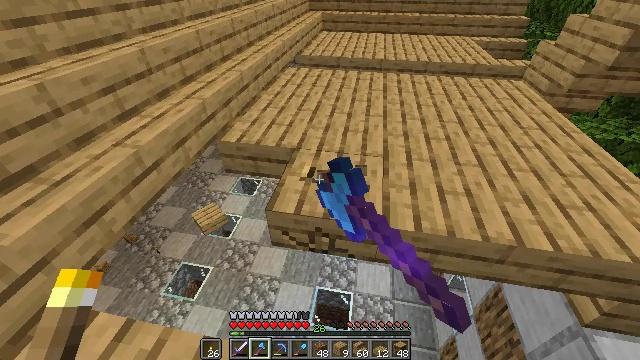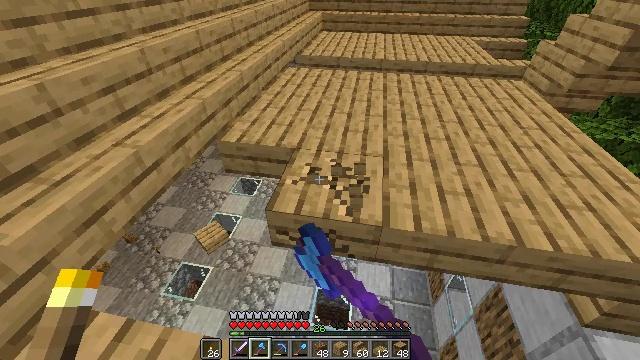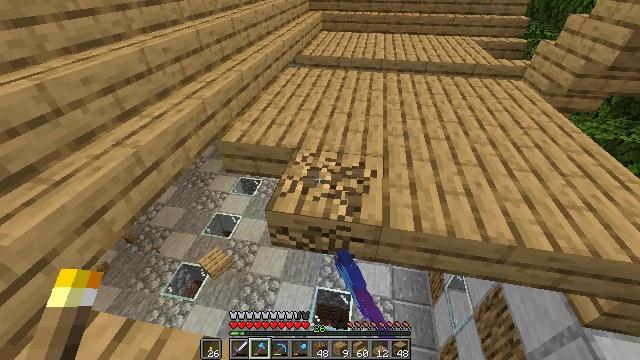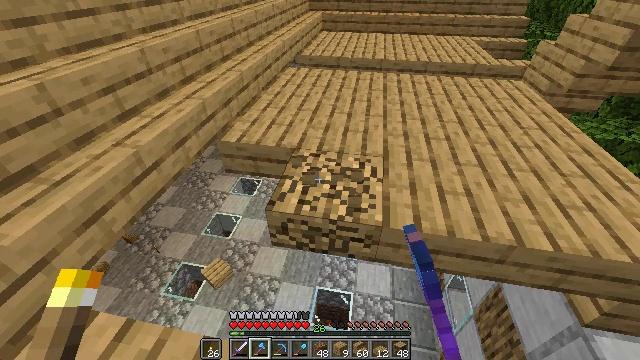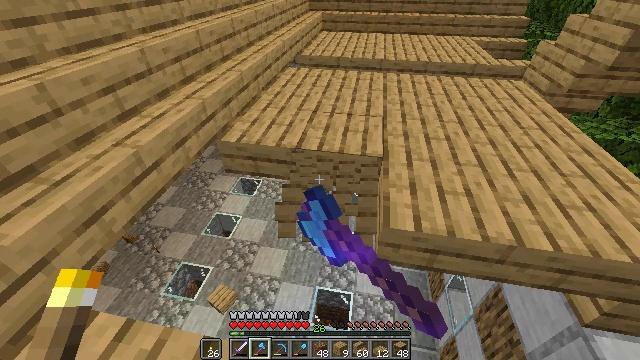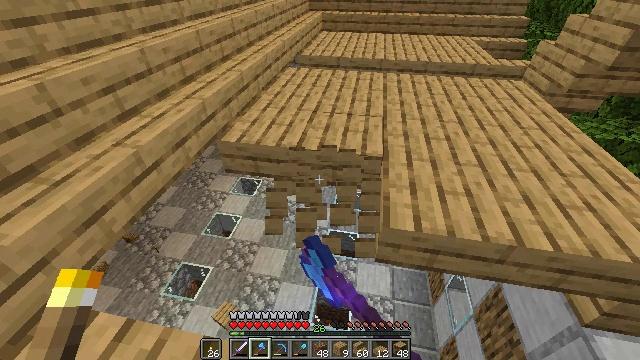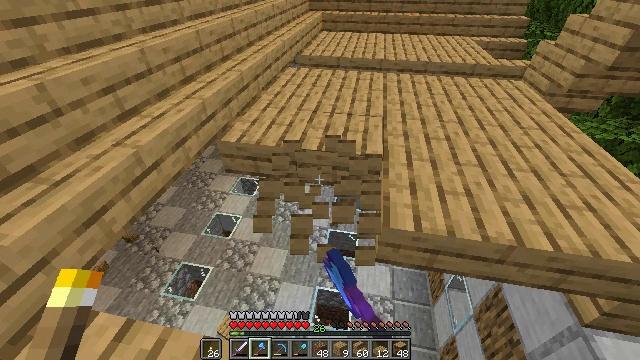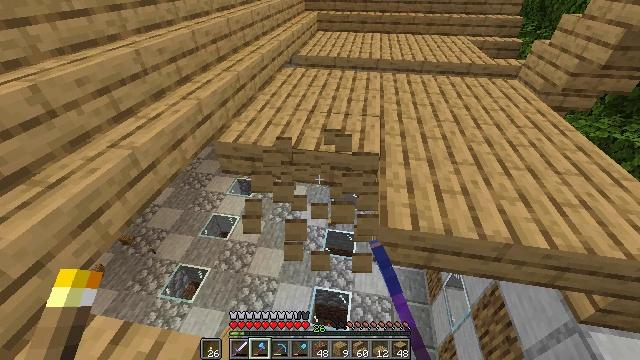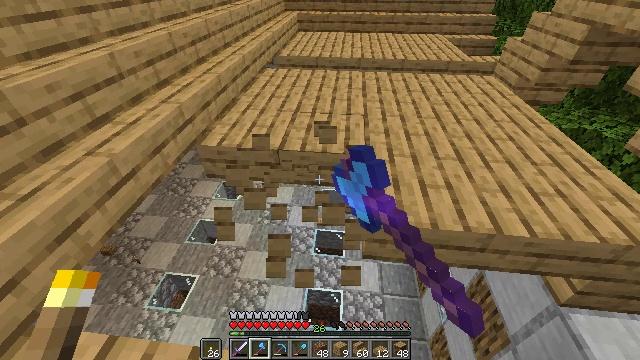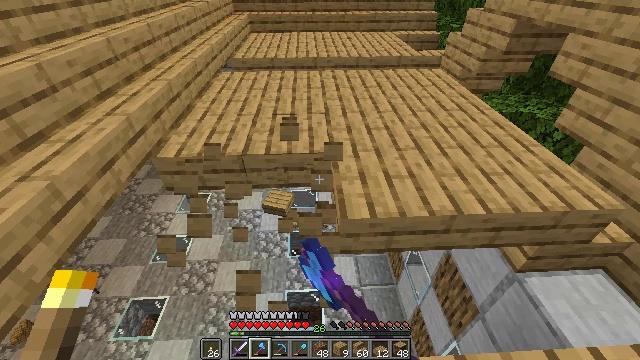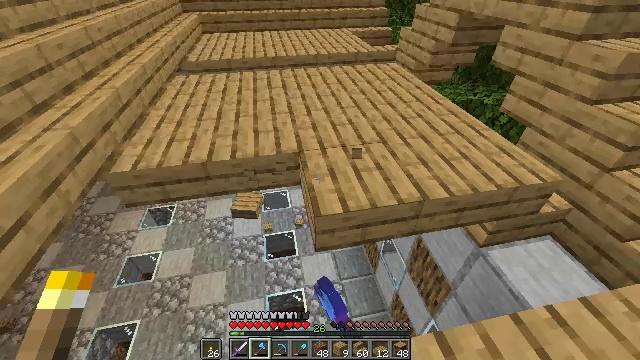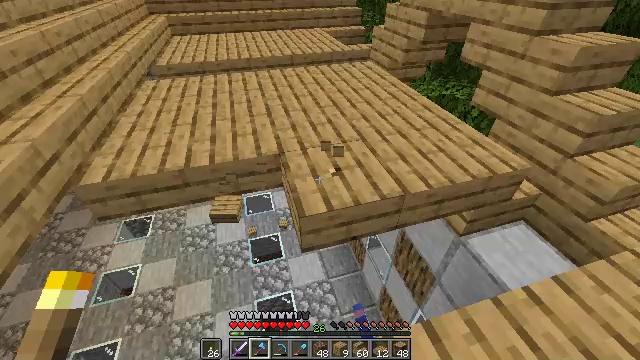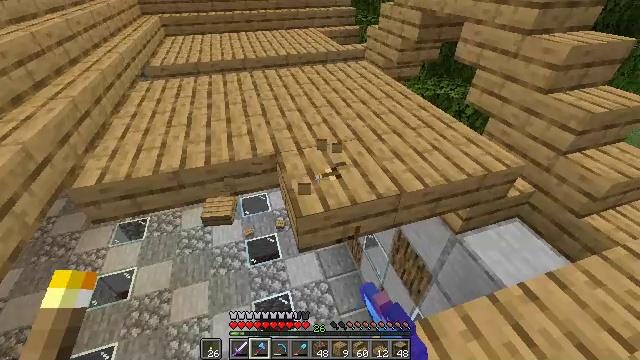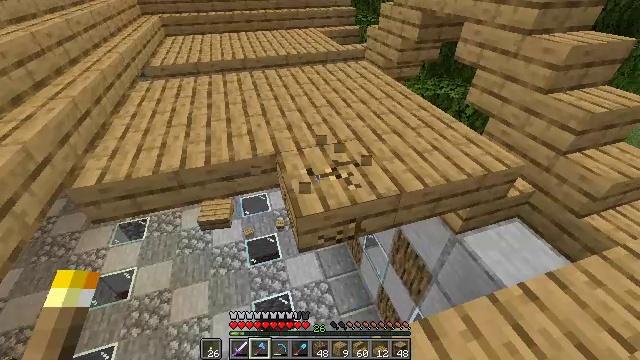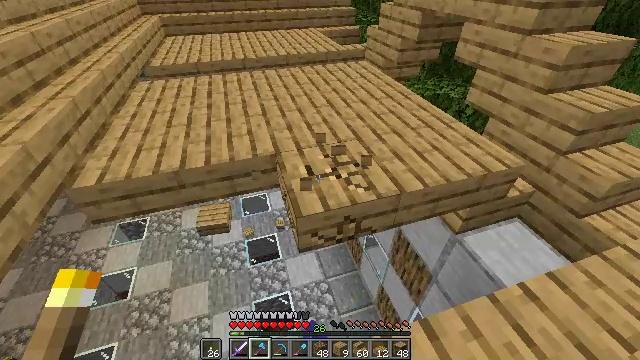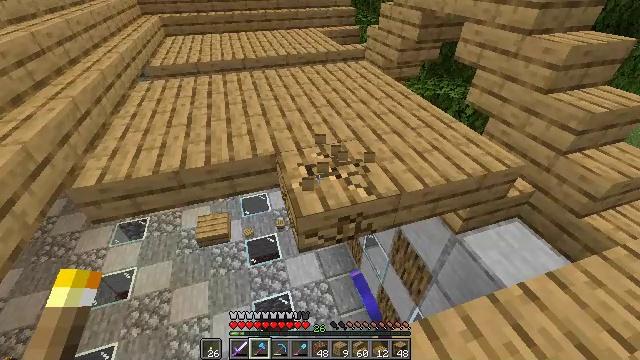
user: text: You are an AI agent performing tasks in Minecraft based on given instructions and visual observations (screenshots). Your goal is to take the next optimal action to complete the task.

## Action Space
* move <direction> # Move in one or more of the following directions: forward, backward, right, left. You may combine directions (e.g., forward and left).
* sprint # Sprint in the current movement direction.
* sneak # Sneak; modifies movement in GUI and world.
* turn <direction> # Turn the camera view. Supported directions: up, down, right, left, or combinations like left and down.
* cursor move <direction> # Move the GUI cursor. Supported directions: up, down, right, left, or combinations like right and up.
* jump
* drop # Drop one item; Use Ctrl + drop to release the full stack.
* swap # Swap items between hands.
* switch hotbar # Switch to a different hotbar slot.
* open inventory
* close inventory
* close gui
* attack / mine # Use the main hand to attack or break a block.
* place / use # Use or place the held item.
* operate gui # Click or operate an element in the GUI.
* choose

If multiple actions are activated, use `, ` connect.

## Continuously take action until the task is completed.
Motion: motion action
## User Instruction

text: Remove the oak slab to gather resources.
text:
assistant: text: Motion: attack / mine
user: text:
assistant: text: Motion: attack / mine
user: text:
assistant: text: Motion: attack / mine
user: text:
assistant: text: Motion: attack / mine
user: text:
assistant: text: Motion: attack / mine
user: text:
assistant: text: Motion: attack / mine
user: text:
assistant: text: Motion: attack / mine
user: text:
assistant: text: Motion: turn right, attack / mine
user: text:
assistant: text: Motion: turn right, attack / mine
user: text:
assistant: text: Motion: turn right, attack / mine
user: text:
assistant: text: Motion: turn right, attack / mine
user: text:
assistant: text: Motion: turn right, attack / mine
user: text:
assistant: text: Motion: attack / mine
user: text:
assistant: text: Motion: attack / mine
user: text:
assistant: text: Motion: attack / mine
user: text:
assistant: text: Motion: attack / mine
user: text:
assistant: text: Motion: attack / mine
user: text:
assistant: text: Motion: attack / mine
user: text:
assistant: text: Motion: attack / mine
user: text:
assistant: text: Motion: attack / mine
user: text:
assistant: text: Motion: attack / mine
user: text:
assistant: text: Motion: attack / mine
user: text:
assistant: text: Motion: attack / mine
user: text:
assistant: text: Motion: turn right, attack / mine
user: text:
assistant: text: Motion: turn right, attack / mine
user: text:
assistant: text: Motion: move forward, turn right, attack / mine
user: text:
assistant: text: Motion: turn right, attack / mine
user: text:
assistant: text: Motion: attack / mine
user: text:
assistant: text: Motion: attack / mine
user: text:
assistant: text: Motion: attack / mine